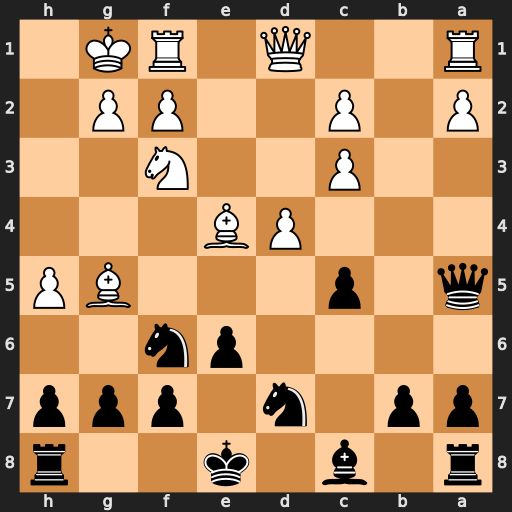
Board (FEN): r1b1k2r/pp1n1ppp/4pn2/q1p3BP/3PB3/2P2N2/P1P2PP1/R2Q1RK1
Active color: b
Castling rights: kq
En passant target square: -
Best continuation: Nxe4